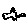
Label: bird